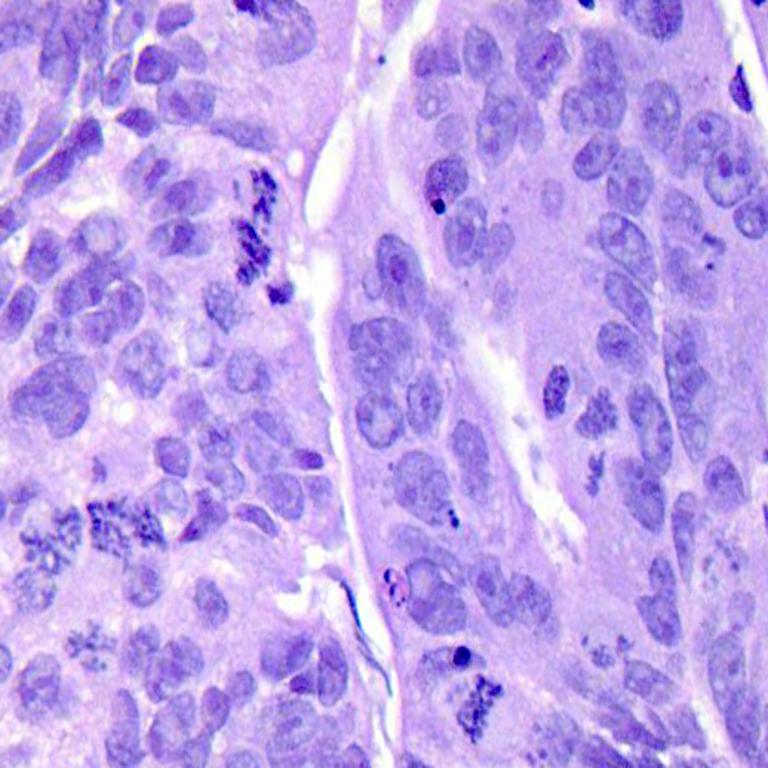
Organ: colon
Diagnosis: adenocarcinomas